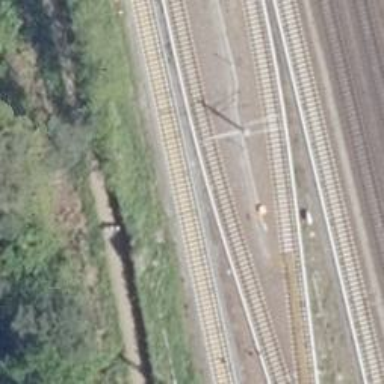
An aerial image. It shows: Railway signal.